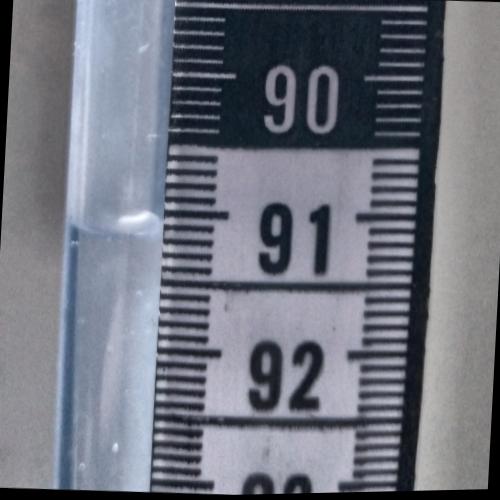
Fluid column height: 91.1 cm